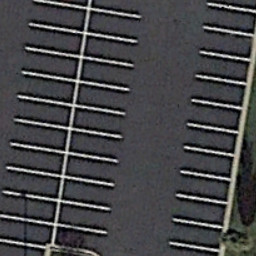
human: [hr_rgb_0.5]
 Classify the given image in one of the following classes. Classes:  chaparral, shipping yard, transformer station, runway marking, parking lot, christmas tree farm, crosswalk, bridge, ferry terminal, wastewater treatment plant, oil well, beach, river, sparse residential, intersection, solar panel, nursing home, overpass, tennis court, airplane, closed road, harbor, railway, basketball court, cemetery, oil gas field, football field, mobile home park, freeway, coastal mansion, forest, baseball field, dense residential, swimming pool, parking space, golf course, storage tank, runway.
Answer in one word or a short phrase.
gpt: parking space